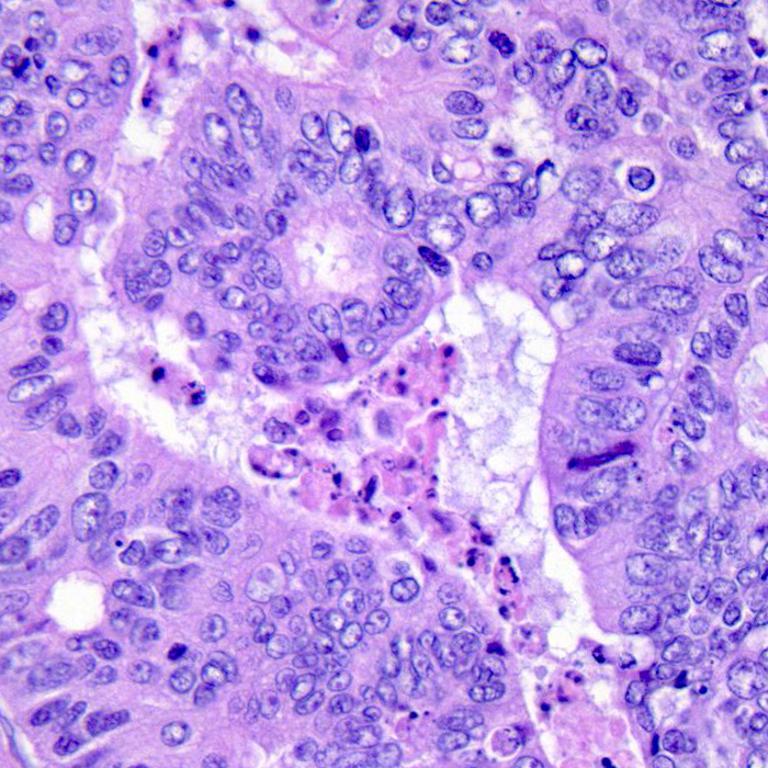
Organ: colon
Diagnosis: adenocarcinomas